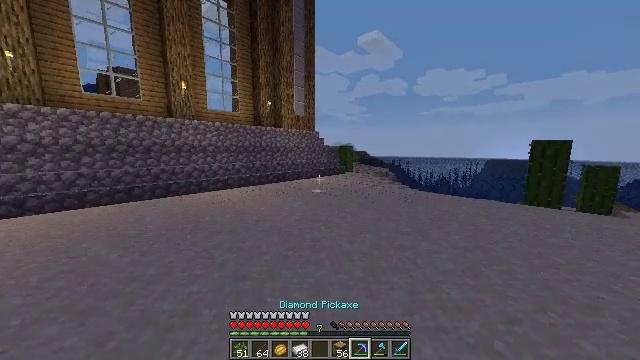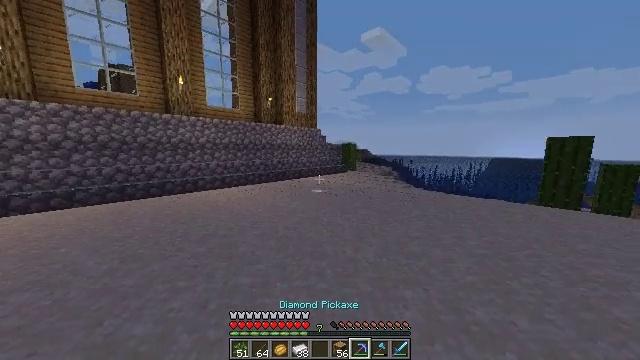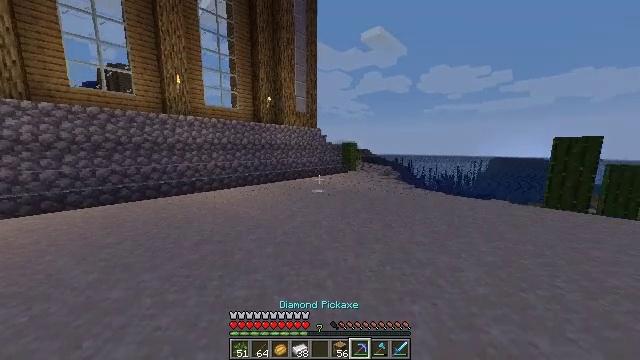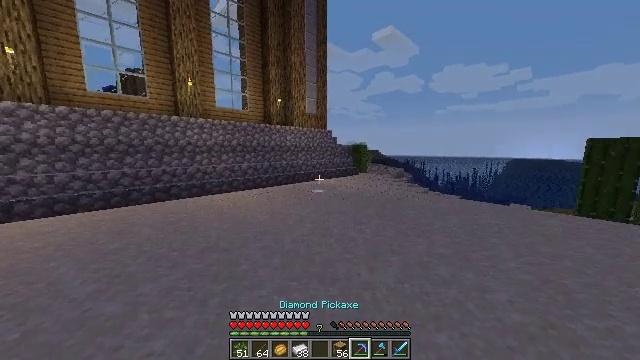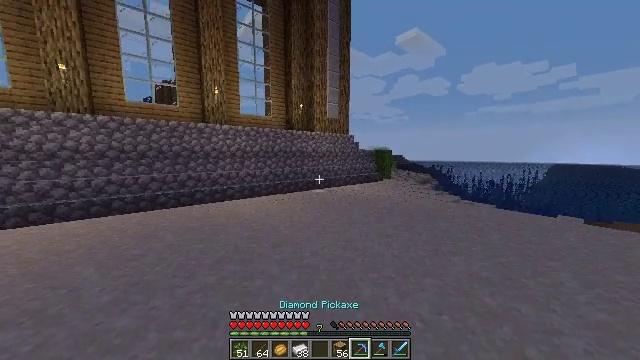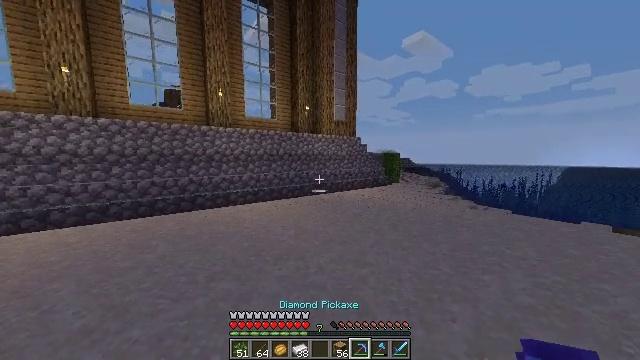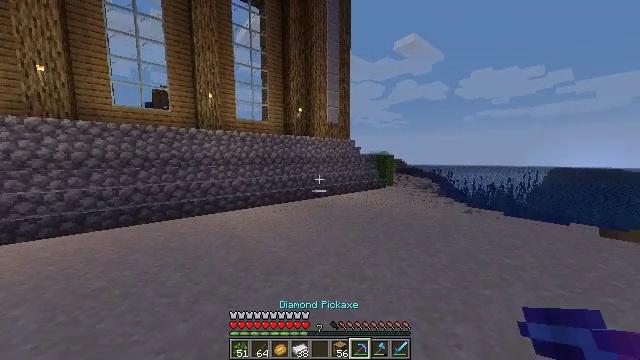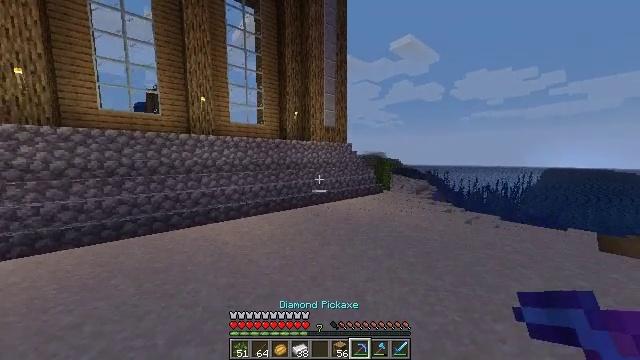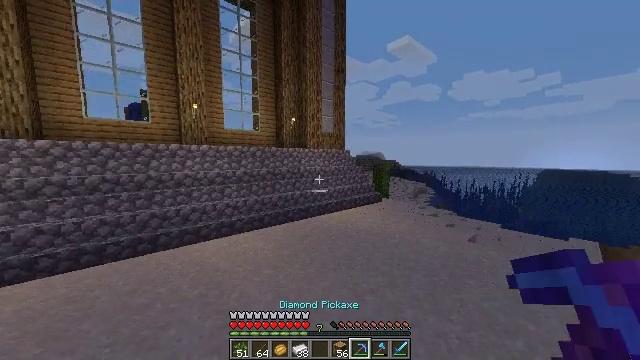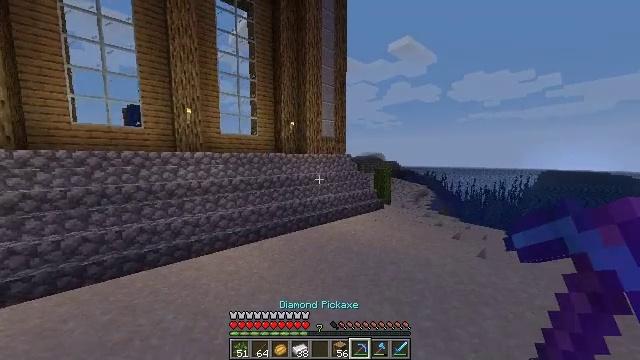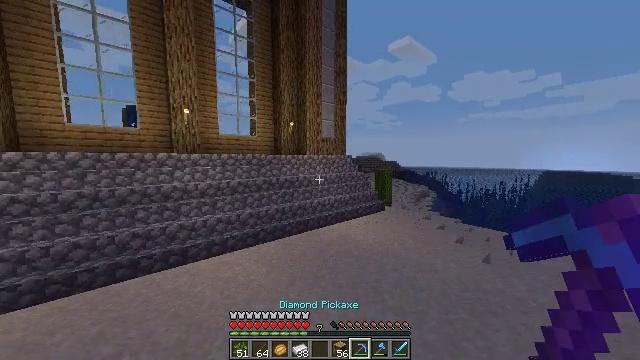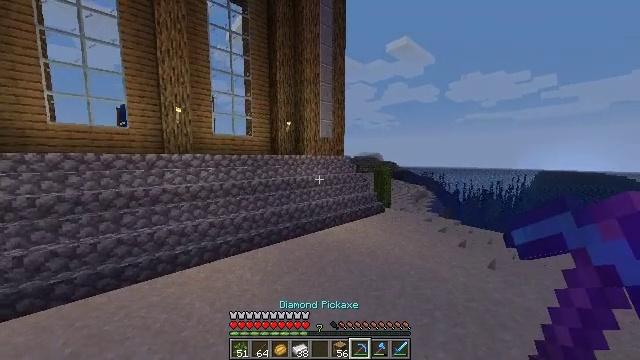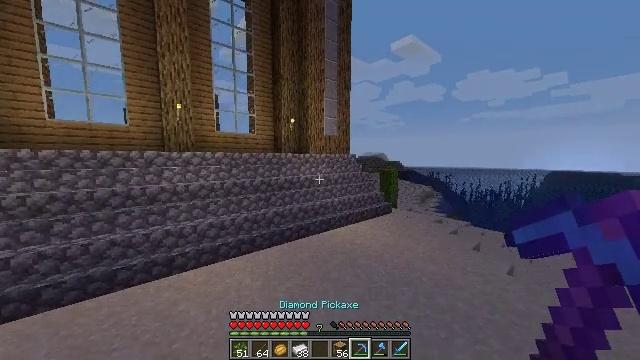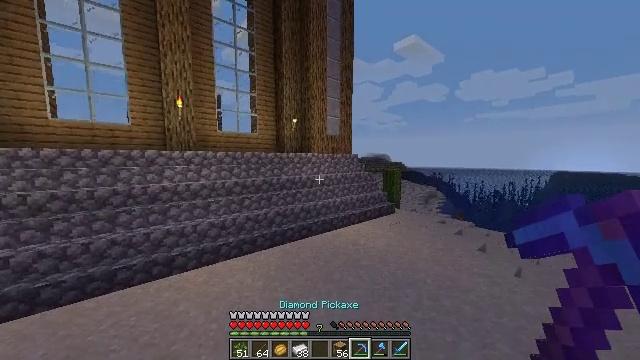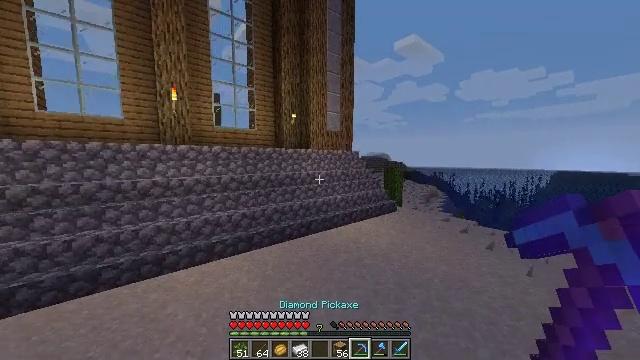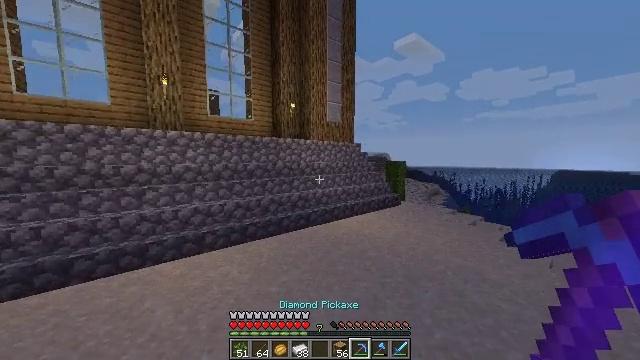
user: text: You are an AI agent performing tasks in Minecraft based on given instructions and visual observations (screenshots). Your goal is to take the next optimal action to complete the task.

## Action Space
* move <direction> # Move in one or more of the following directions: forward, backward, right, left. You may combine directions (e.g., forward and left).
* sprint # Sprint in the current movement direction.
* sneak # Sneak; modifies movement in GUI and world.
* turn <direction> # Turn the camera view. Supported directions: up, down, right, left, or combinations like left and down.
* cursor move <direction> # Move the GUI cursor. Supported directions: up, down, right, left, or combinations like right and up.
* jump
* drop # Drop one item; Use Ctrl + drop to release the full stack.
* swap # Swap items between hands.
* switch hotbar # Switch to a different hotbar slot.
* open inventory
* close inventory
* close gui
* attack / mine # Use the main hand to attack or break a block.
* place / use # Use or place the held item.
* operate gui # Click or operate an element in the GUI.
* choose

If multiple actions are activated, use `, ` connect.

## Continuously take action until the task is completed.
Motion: motion action
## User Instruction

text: Collect the polished andesite by holding left button.
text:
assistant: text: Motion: move forward, sprint
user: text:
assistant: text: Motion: move forward, sprint
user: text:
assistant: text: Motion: move forward, turn left
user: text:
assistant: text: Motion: move forward, turn left and up
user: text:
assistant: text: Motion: move forward, turn left
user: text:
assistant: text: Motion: move forward, turn right, jump
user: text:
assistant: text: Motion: move forward, jump
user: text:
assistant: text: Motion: move forward, jump
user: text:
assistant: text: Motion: move forward, jump
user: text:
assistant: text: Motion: move forward, jump
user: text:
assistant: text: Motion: move forward, jump
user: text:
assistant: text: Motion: move forward, turn left, jump
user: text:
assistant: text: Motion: move forward, jump
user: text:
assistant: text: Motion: move forward, jump
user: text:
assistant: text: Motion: move forward, sprint, jump
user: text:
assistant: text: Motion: move forward, sprint, jump
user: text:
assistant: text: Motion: move forward, sprint, jump
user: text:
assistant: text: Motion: move forward, sprint, turn right and up, jump
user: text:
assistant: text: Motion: move forward, turn right and up, jump
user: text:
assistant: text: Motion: move forward, turn right and up, jump
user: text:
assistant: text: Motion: move forward, jump
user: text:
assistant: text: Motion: move forward, jump
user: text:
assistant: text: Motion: move forward, jump
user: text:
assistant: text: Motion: move forward, jump
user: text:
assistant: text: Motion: move forward, jump
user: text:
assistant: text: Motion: move forward, sprint, jump
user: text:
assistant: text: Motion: move forward, sprint, jump
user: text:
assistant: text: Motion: move forward, sprint, turn left, jump
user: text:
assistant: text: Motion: move forward, sprint, turn left, jump
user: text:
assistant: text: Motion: move forward, jump